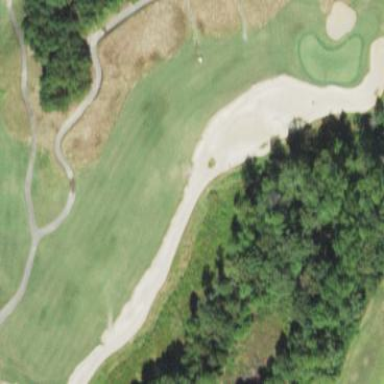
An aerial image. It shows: Golf fairway surrounded by grass.